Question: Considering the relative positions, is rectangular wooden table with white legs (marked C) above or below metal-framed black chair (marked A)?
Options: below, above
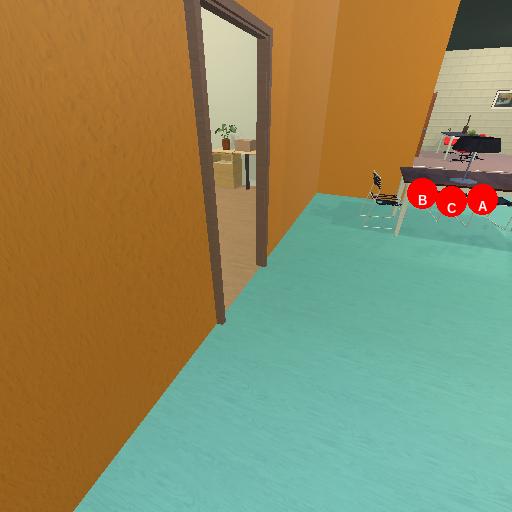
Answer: below